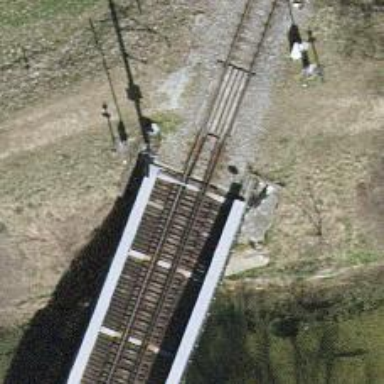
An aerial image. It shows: Railway bridge with electrified tracks and single contact line.